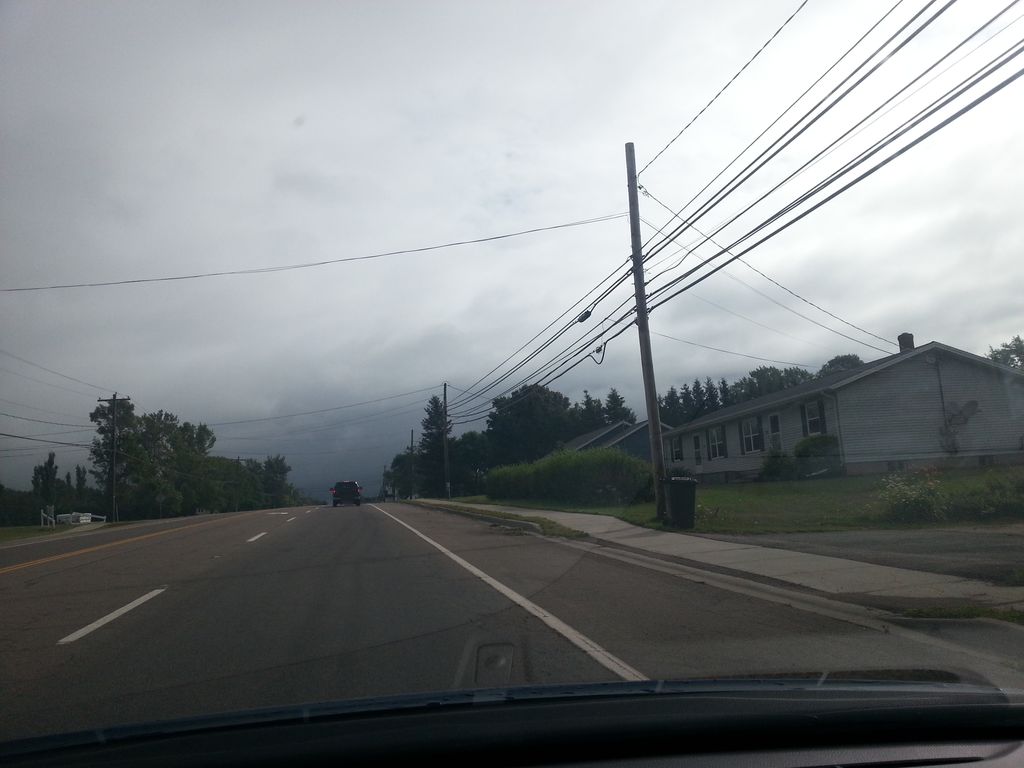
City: charlottetown